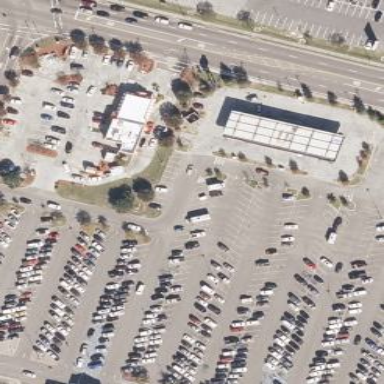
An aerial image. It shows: Parking area designated for customers with surface parking.